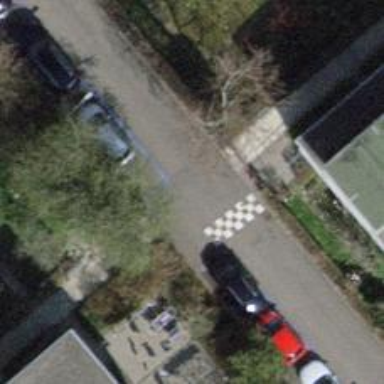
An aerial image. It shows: Asphalt surface with hump for traffic calming.